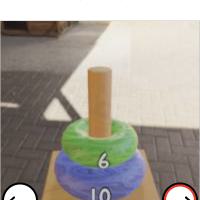
Task: sum
Answer: 16